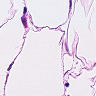
Metastatic tissue present: no